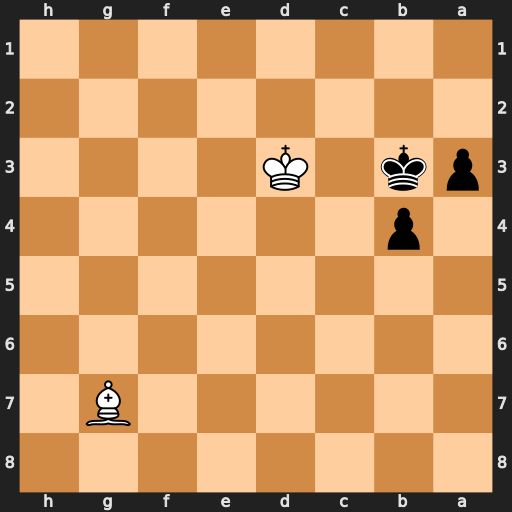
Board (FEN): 8/6B1/8/8/1p6/pk1K4/8/8
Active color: b
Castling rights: -
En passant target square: -
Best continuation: Ka2 Bf8 b3